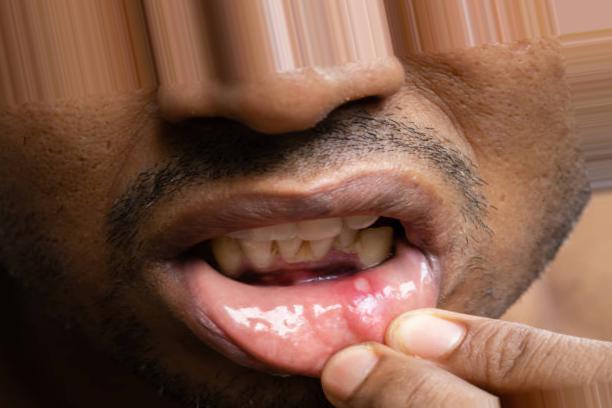
Condition: Mouth Ulcer